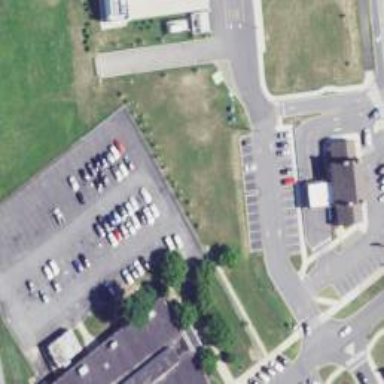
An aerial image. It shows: Parking space is available.